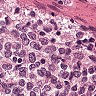
Metastatic tissue present: yes